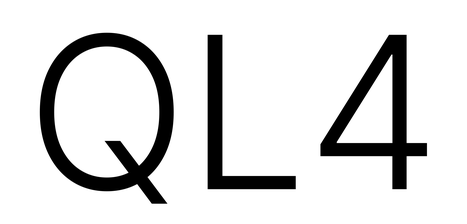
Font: Inter_Light